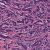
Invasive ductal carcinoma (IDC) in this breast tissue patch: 1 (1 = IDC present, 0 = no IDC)